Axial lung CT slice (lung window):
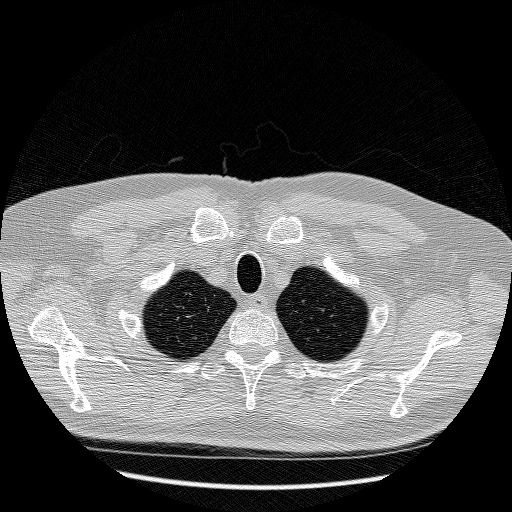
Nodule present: no